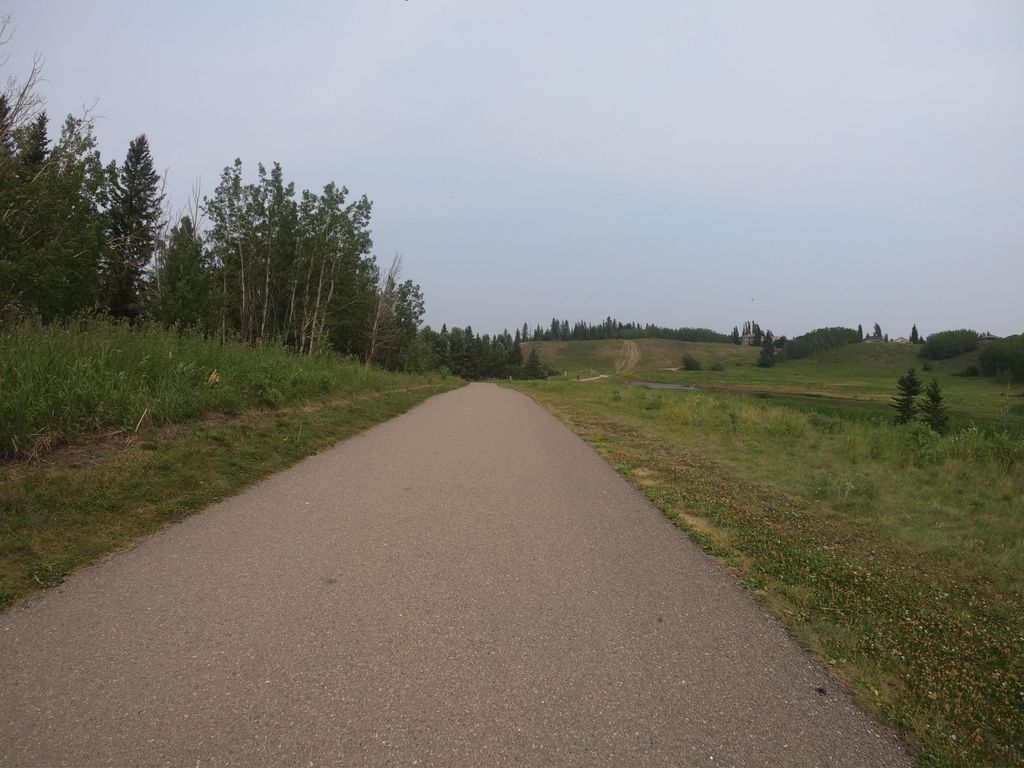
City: calgary